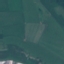
Land use / land cover: Pasture